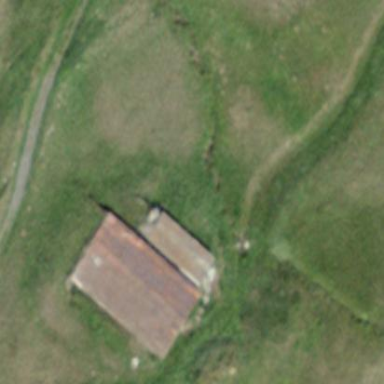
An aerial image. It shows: Barn.